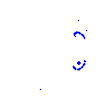
Particle: kaon